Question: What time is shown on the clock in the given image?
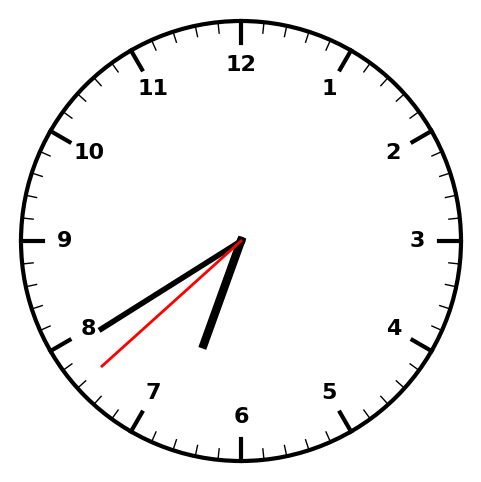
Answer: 06:39:38